Brain MRI, t2w sequence, axial 2D slice.
Patient: age 42, sex F, weight 90 kg, height 1.9 m
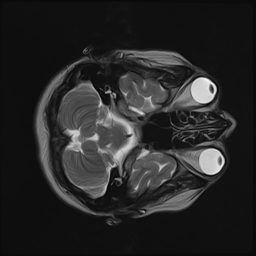